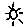
Label: sun